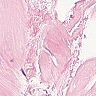
Metastatic tissue present: no